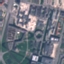
Label: Industrial